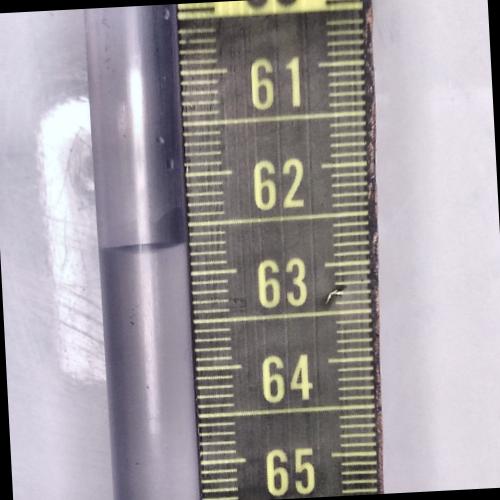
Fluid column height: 62.7 cm